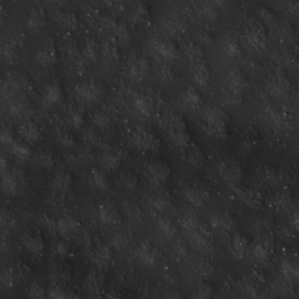
Label: non_frost